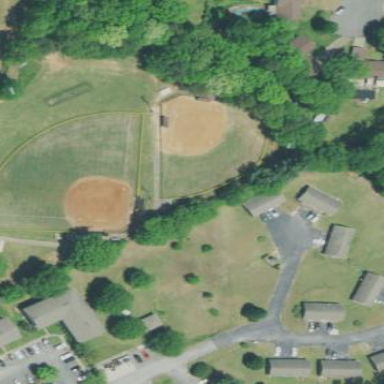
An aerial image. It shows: Baseball pitch for leisure and sports activities.